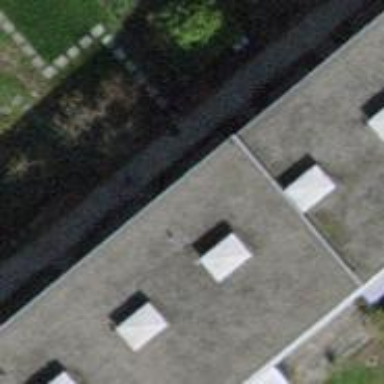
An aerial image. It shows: Terrace building with flat roof.